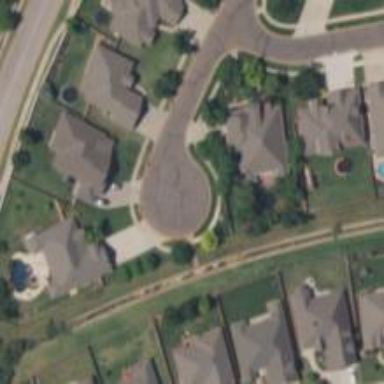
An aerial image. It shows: Turning circle on the road.